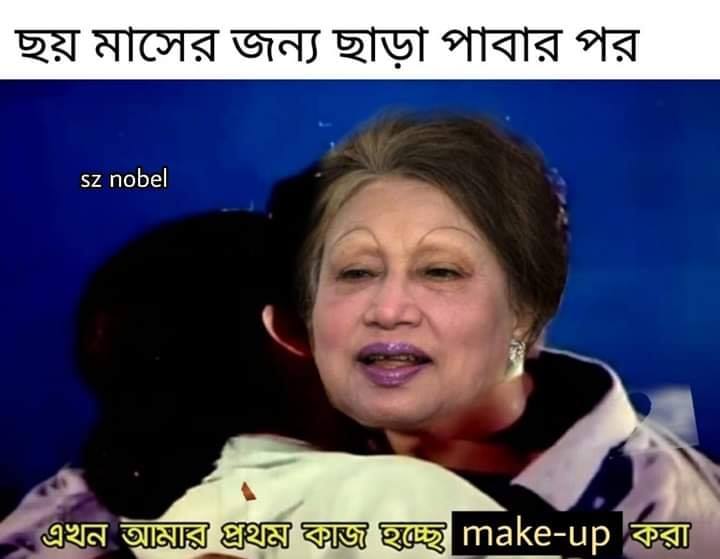
Caption: ছয় মাসের জন্য ছাড়া পাবার পর  এখন আমার প্রথম কাজ   হচ্ছে make-up করা
Label: hate